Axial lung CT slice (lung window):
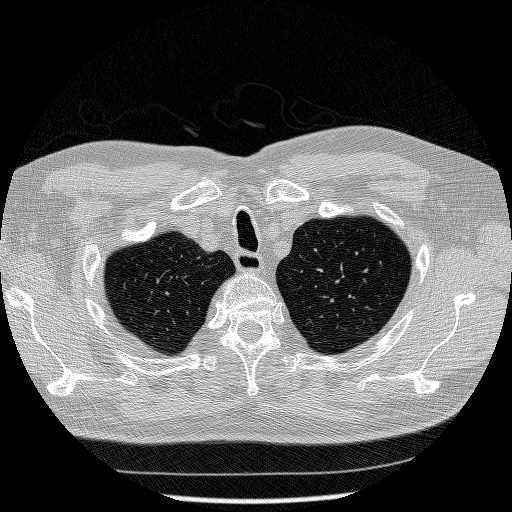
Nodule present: no